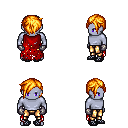
a pixel art fantasy rpg character, male body template, dark elf, purple skin, red tattered cape, gold greaves, light blonde pixie cut hairstyle, metal gloves, ghillies, four views (front, back, left, right), 2x2 character sprite sheet, small pixel art, hard edges, no anti-aliasing